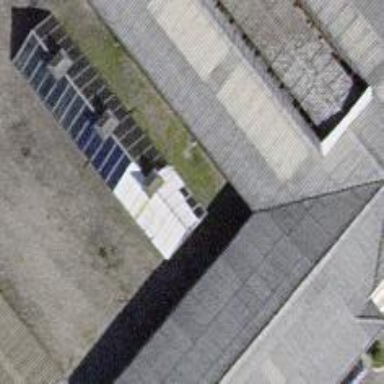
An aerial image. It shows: Gray building with flat gray roof.